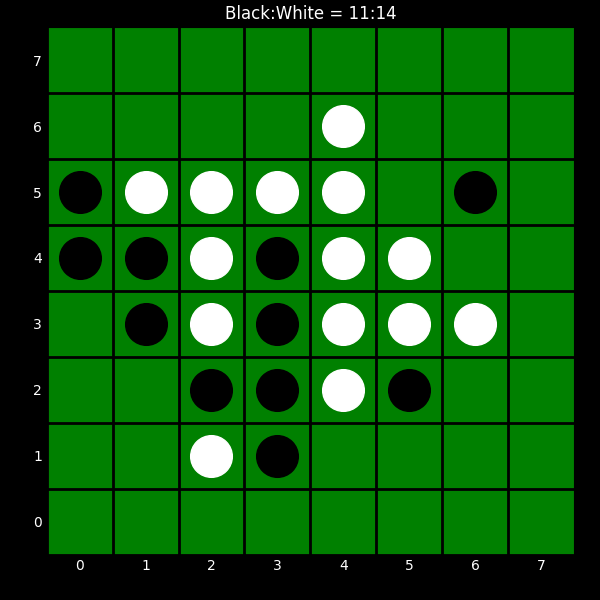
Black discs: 11
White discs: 14